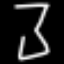
Label: hourglass